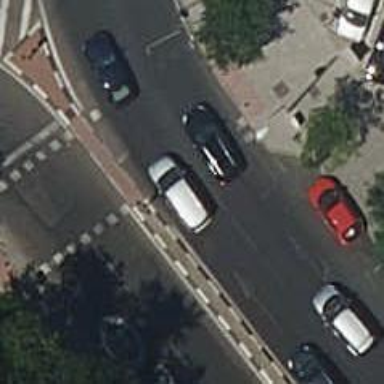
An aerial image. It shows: Road with traffic signals.